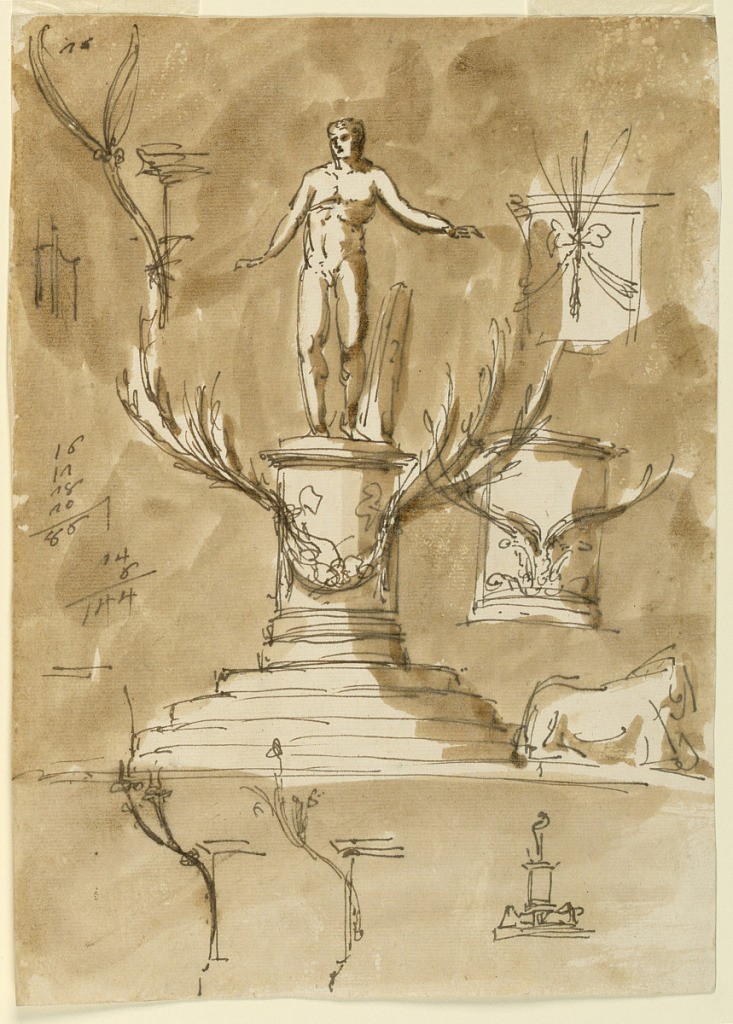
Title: Candlesticks
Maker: Giuseppe Barberi, Italian, 1746–1809
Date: ca. 1780
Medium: Pen and brown ink, brush and brown wash on off-white laid paper, lined
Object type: Drawing
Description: At center, the figure of an athlete standing on a round pedestal standing upon a stepped base. Two branches on either side. Surrounding sketches.